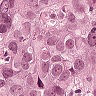
Metastatic tissue present: yes